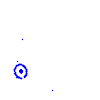
Particle: proton